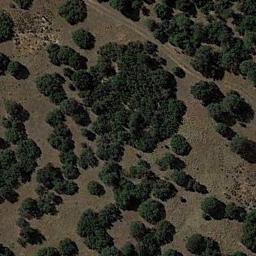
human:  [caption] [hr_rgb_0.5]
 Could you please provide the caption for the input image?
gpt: There are several trees and some weeds in this desert .

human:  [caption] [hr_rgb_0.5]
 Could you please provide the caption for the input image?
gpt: The chaparral is consist of dense green bushes on the desert .

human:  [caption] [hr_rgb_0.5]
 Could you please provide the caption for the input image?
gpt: Chaparral is densely distributed on the sand .

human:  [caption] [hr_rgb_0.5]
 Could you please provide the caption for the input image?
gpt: A lot of connected green chaparrals grow on the wasteland .

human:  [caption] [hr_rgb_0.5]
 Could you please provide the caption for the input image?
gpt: The middle of the chaparral is dense .